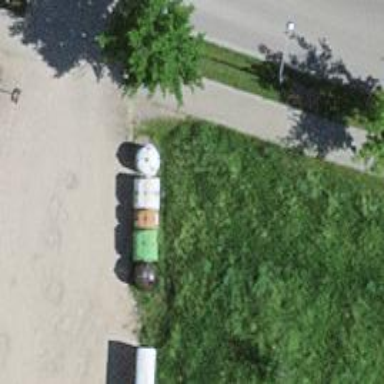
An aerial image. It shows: Recycling container in the area designated for recycling.